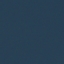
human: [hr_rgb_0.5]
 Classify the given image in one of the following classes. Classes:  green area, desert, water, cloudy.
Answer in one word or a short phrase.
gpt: water